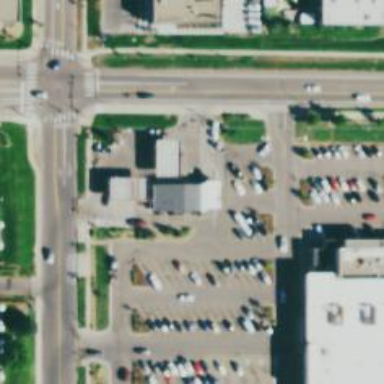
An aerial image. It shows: Convenience shop.